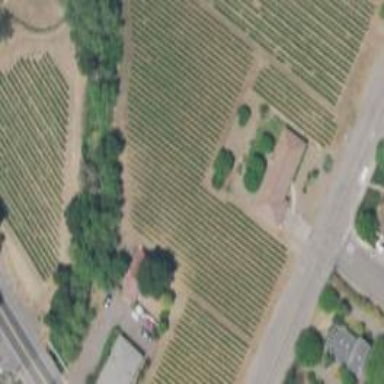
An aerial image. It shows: Vineyard where grapes are grown.